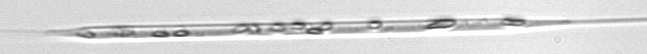
Label: Rhizosolenia